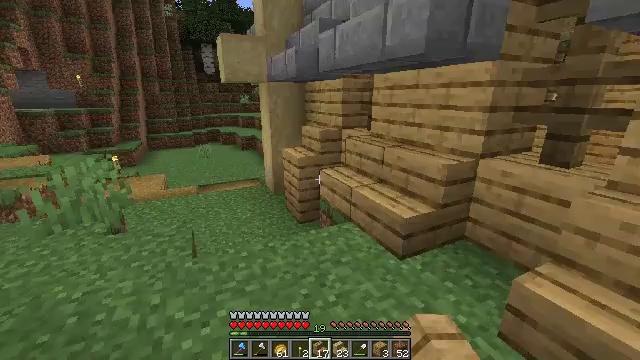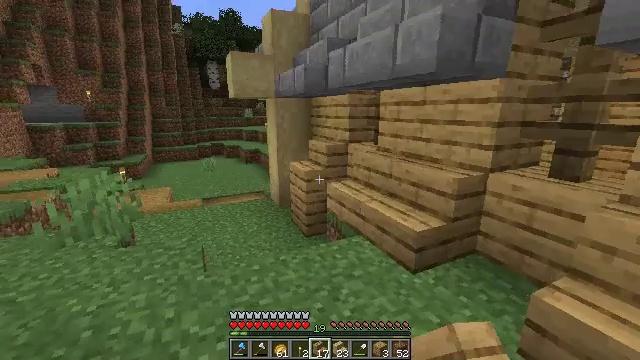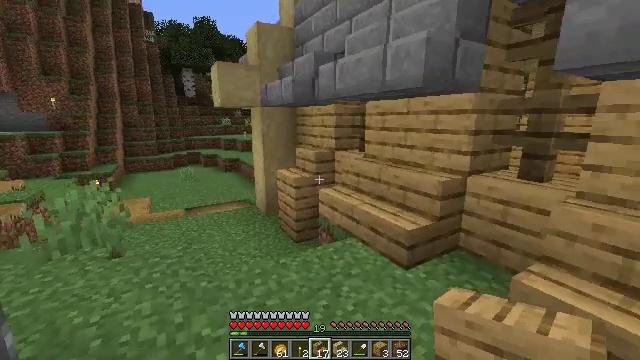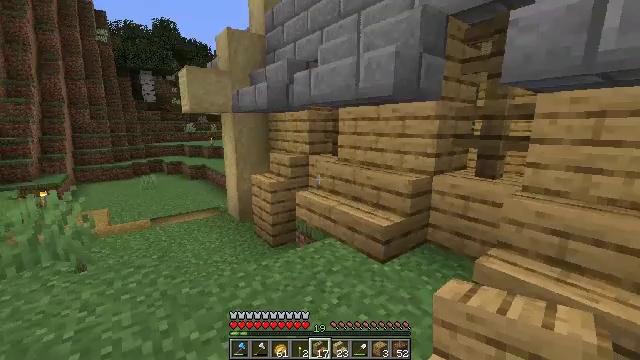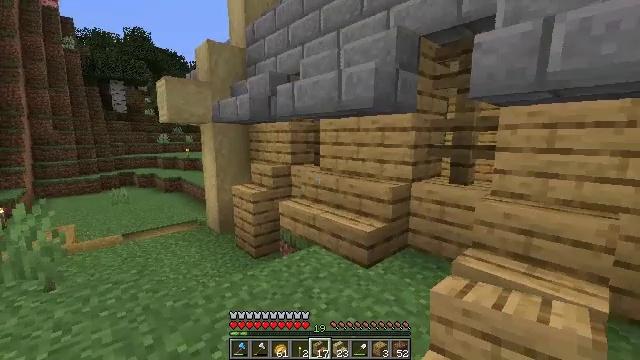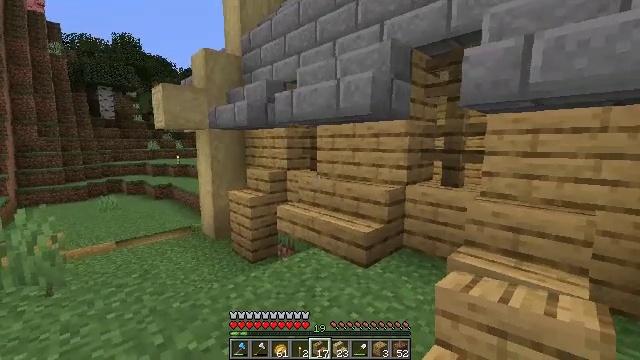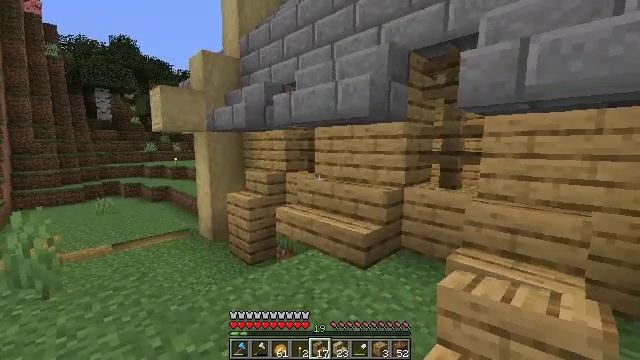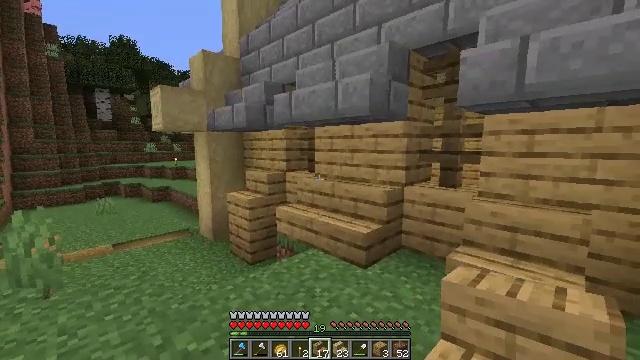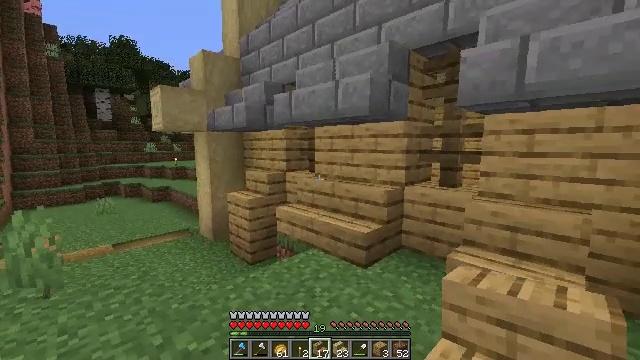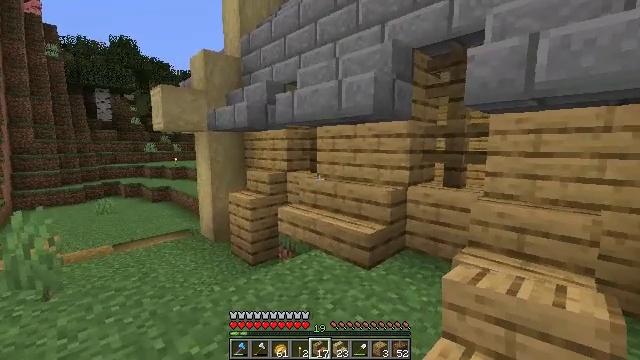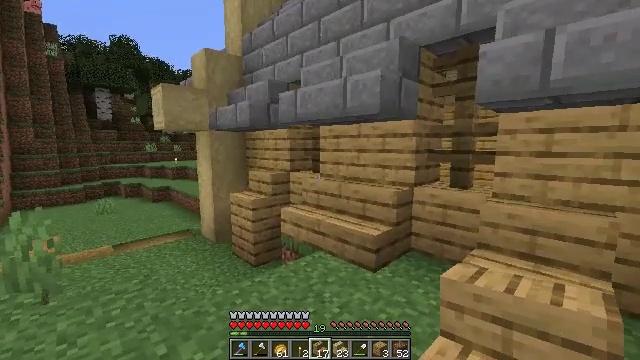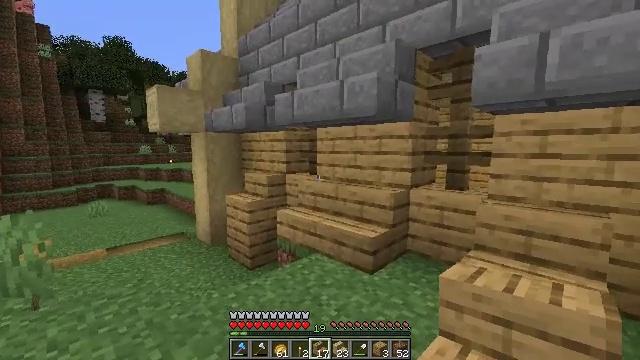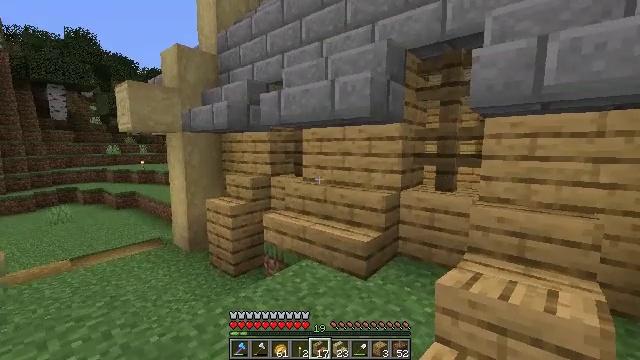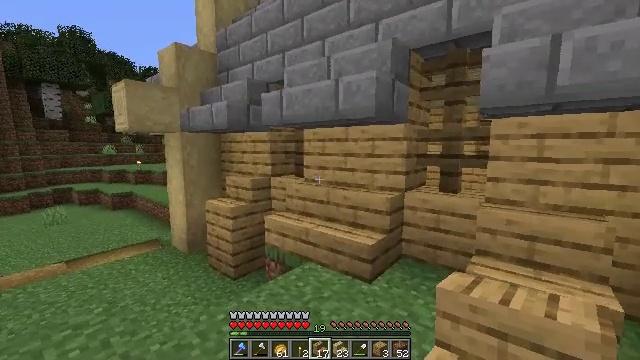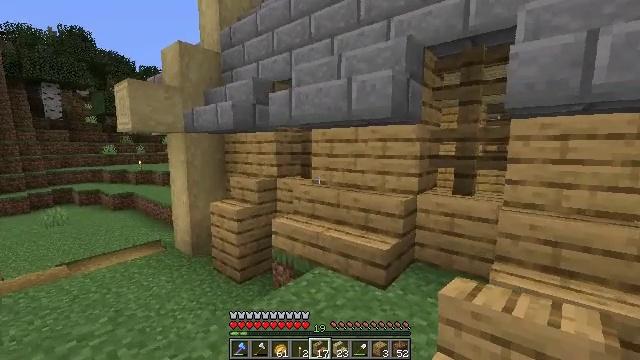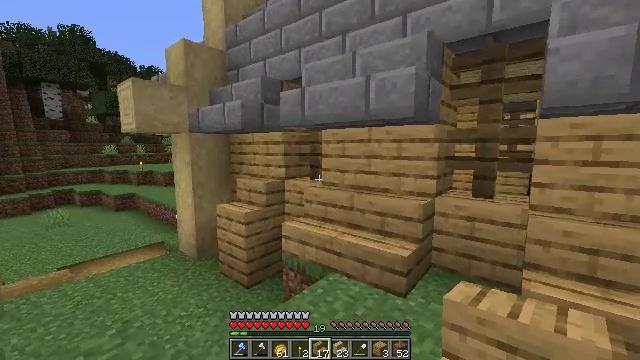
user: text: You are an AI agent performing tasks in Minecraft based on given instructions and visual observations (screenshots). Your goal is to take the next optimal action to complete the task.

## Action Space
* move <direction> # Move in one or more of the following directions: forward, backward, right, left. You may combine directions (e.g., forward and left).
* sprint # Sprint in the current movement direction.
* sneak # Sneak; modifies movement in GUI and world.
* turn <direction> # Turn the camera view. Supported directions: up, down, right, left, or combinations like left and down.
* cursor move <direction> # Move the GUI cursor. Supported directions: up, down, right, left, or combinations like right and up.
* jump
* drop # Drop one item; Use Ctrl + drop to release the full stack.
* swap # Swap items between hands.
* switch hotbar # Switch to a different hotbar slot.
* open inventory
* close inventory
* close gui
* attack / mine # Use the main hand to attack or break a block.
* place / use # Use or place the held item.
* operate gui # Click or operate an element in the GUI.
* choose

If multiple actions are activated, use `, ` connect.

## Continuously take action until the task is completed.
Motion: motion action
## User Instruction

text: Gather some oak stairs for reuse.
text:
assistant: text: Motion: move back and move left, turn up
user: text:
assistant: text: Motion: move back and move left, turn right and up
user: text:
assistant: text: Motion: move back and move left, turn right and up
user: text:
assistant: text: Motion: move back and move left, turn right and up
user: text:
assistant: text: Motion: move back and move left, turn right and up
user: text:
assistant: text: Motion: move back and move left
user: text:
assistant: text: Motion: move back and move left
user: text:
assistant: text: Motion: move back and move left
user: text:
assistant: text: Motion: move left
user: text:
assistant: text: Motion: move left
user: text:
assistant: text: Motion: move left
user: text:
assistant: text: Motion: move left, turn right
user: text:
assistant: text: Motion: move left
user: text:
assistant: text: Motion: move left
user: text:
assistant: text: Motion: move left
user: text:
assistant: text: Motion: move left
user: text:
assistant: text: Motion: move left
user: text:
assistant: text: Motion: move left, turn right and down
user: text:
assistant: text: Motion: move left, turn right and down
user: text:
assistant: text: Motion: move left, turn right and down
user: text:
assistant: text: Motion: move left, turn right and down
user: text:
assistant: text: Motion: move left, turn down
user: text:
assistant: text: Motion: move back and move left
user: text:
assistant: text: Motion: move back and move left
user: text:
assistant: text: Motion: move back and move left
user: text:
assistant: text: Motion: move back and move left, turn right and down
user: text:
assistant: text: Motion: move back and move left, turn right
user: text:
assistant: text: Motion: move back and move left, turn right
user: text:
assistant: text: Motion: move back and move left, turn right
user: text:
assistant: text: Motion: move back, turn right